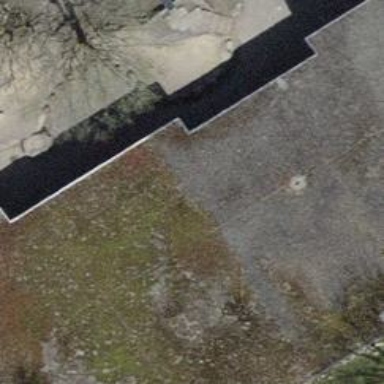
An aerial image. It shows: Kindergarten building.